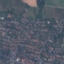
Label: Residential